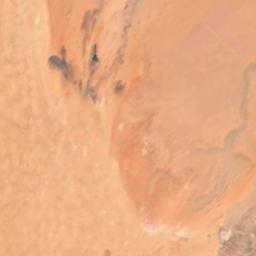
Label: desert